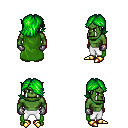
a pixel art fantasy rpg character, male body template, orc, green skin, green cape, white pants, green swoop hairstyle, metal gloves, gold boots, four views (front, back, left, right), 2x2 character sprite sheet, small pixel art, hard edges, no anti-aliasing